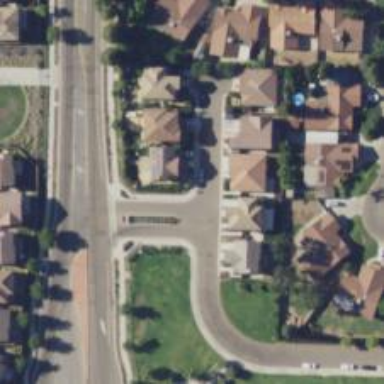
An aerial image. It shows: Residential road.